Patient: sex M, age 61
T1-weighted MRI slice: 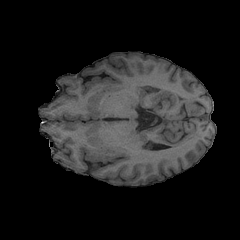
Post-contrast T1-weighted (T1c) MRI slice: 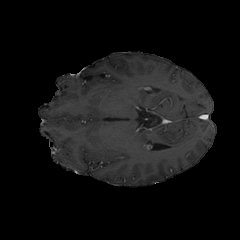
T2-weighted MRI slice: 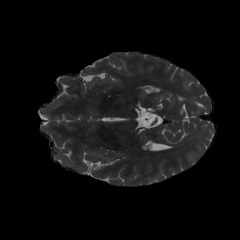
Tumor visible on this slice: no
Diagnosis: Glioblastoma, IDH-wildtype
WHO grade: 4